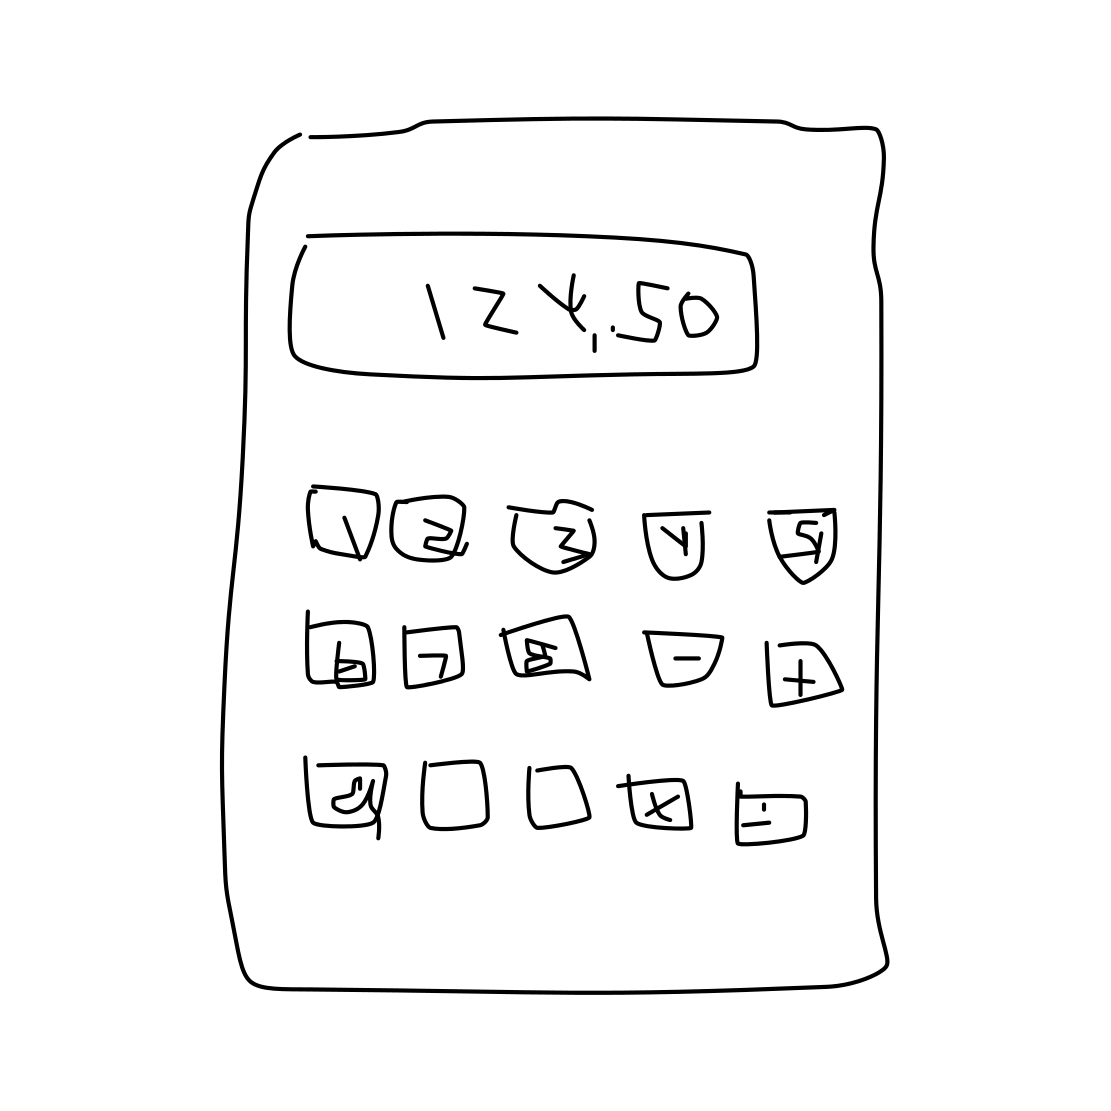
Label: calculator